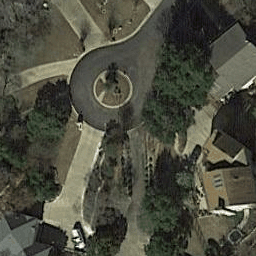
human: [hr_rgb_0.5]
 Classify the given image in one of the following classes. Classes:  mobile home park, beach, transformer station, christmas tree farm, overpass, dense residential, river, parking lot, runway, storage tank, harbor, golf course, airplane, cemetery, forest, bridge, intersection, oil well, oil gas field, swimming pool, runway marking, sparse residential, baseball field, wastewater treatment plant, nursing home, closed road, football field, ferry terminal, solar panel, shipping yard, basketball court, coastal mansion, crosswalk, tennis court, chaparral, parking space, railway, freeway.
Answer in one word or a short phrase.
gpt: closed road